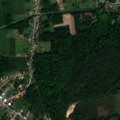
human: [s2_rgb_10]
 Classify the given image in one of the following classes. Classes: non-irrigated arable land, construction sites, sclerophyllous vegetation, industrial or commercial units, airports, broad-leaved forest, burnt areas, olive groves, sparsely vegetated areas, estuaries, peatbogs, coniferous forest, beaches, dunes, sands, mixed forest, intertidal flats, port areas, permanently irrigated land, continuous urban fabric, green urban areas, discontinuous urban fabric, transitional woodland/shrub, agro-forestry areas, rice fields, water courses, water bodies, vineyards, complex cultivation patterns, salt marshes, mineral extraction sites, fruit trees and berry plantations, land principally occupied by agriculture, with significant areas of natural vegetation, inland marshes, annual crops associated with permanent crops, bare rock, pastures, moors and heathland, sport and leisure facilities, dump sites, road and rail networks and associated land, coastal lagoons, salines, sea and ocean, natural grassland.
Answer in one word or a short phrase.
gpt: discontinuous urban fabric, land principally occupied by agriculture, with significant areas of natural vegetation, broad-leaved forest, mixed forest